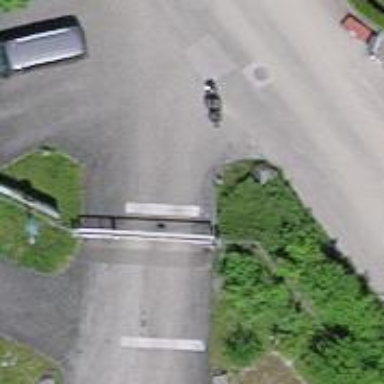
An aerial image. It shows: Gate.